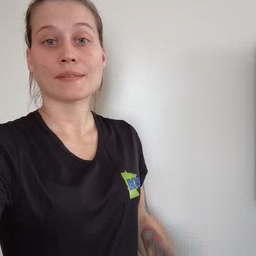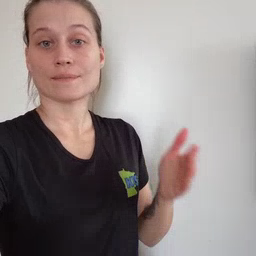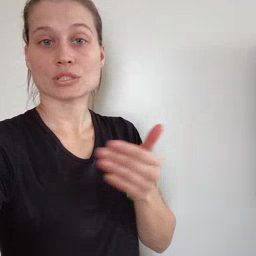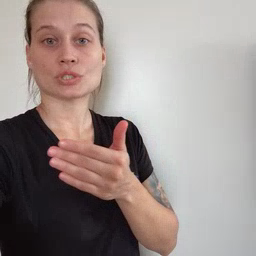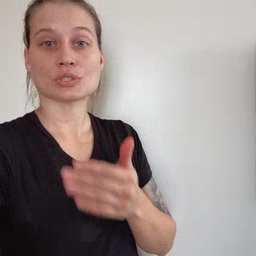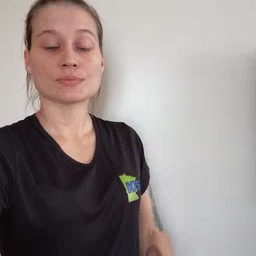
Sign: fish